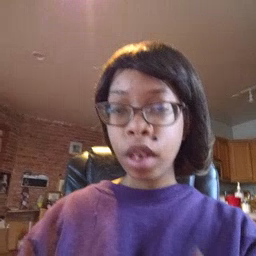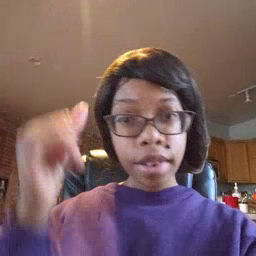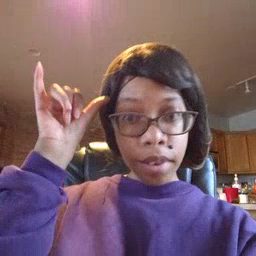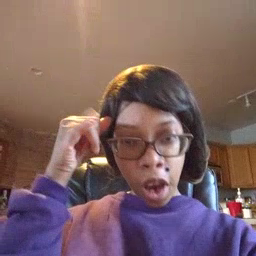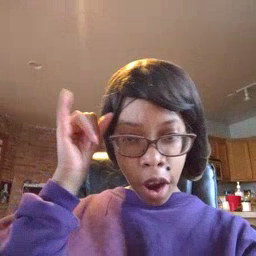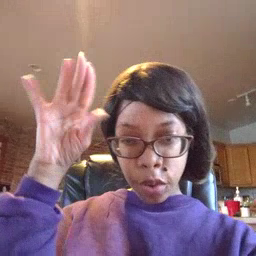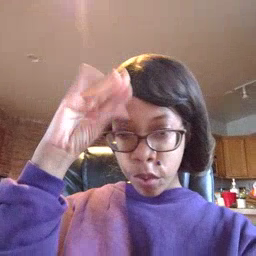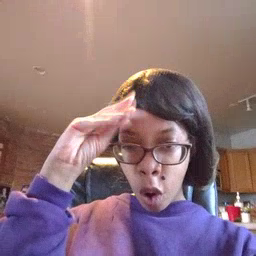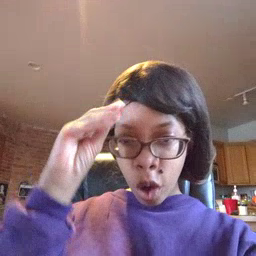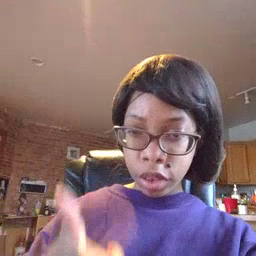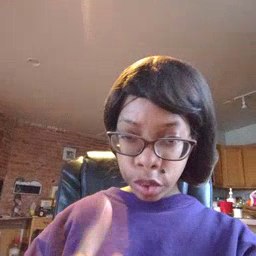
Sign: cowboy